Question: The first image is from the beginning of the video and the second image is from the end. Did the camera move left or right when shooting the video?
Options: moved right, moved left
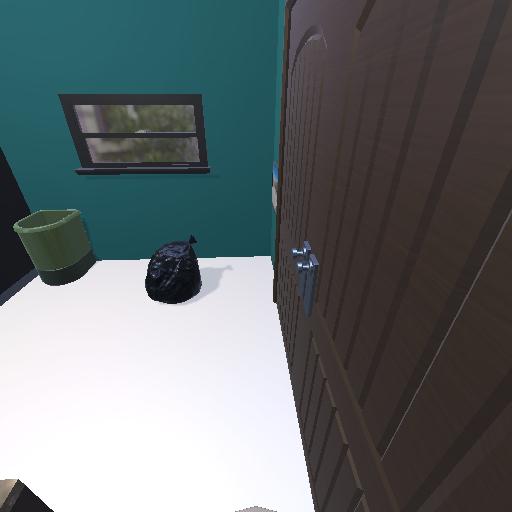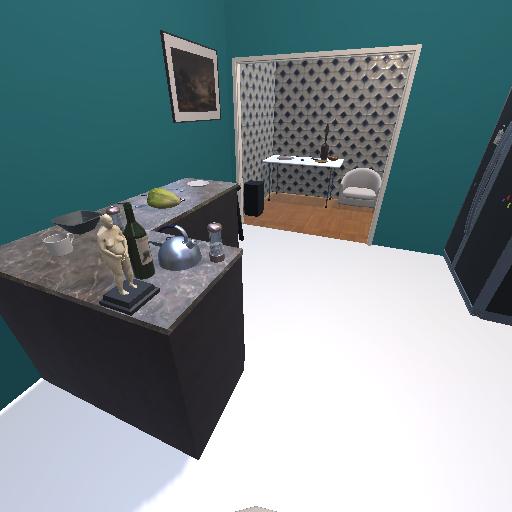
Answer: moved right